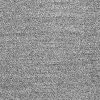
Atmospheric dust classification: dusty